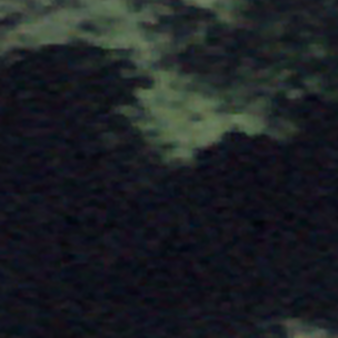
Label: other